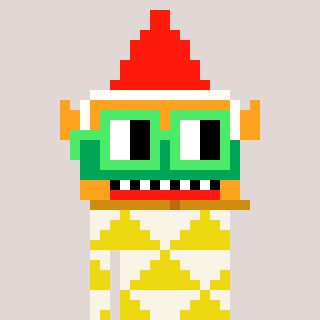
a pixel art character with square light green glasses, a gnome-shaped head and a yellow-colored body on a warm background